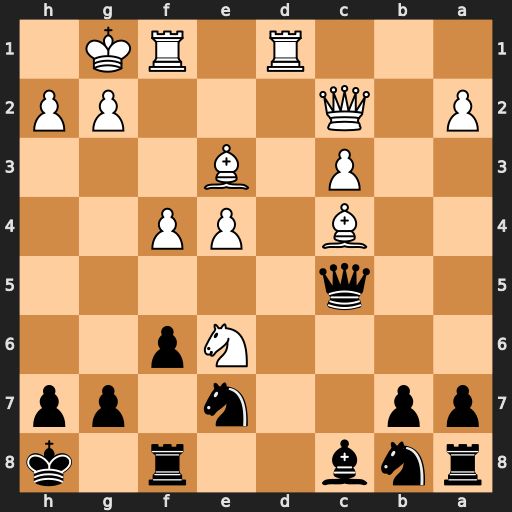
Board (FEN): rnb2r1k/pp2n1pp/4Np2/2q5/2B1PP2/2P1B3/P1Q3PP/3R1RK1
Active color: b
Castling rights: -
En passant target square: -
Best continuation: Qxe3+ Qf2 Qxf2+ Kxf2 Bxe6